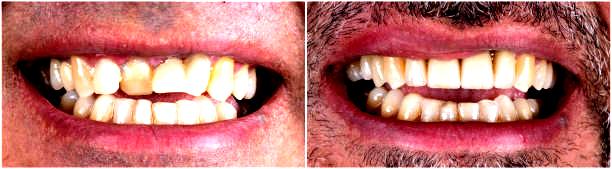
Condition: Calculus